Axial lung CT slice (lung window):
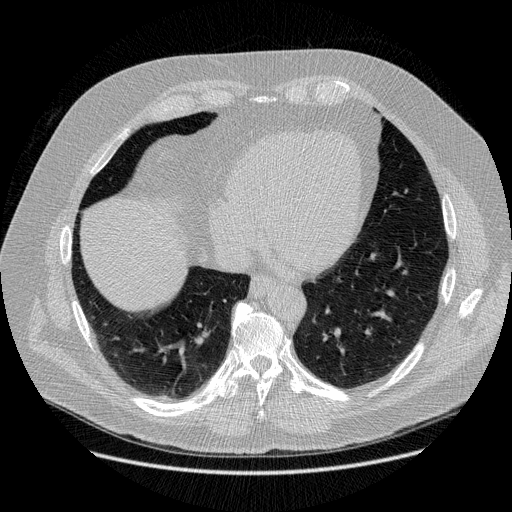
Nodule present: no